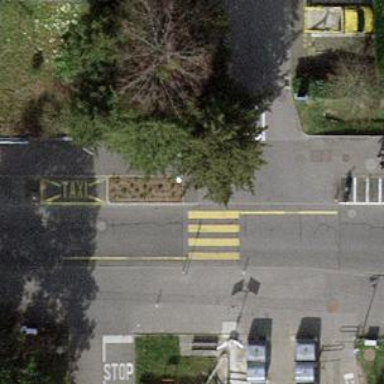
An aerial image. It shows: Zebra crossing on the road.